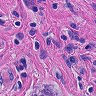
Metastatic tissue present: yes